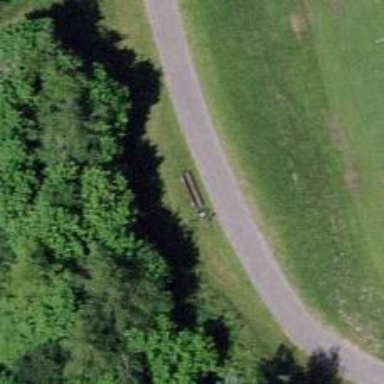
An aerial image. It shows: Bench.